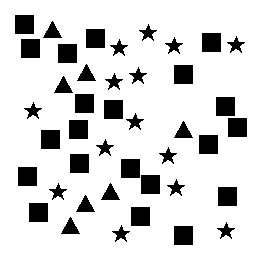
Squares: 21
Triangles: 7
Stars: 14
Total shapes: 42